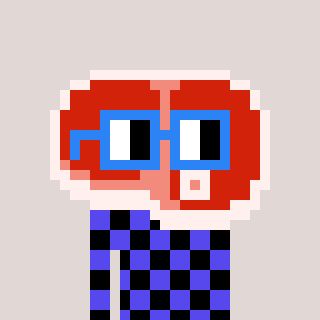
a pixel art character with square blue glasses, a steak-shaped head and a computerblue-colored body on a warm background